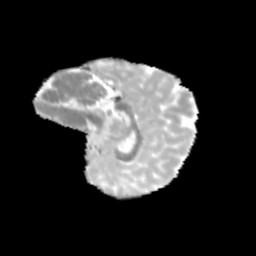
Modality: MD
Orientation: sagittal
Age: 9
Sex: female
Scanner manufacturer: siemens
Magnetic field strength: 3 T
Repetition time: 3.8 s
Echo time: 0.07 s